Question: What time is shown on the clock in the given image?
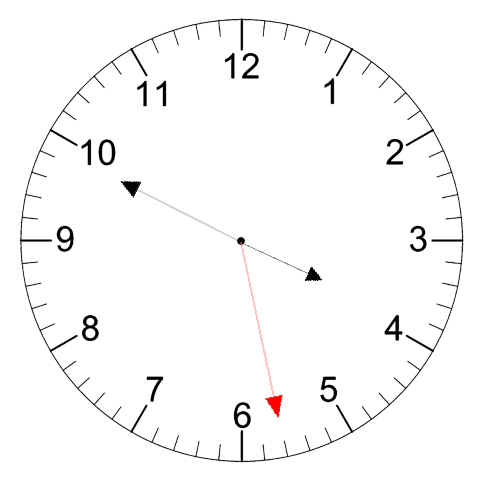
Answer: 03:49:28